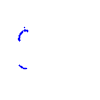
Particle: pion